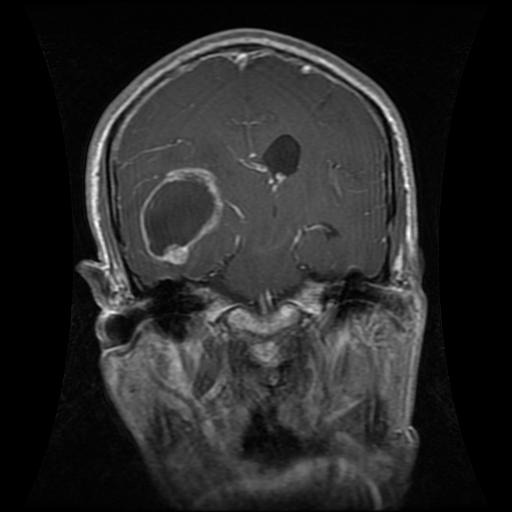
Label: glioma